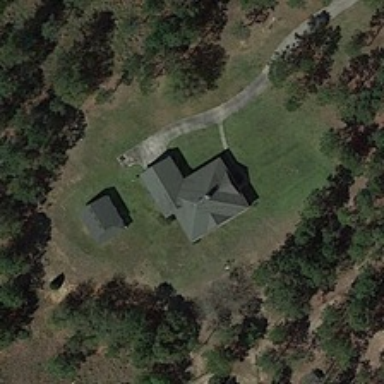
Two roads pass through the green, trees are on both sides of them .